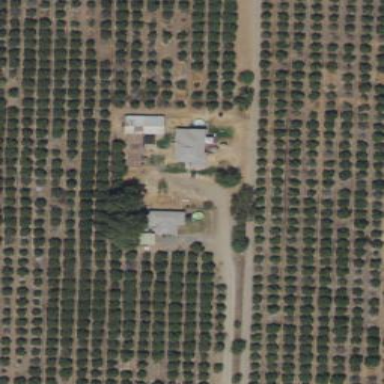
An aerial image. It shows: Orange orchard with rows of orange trees.